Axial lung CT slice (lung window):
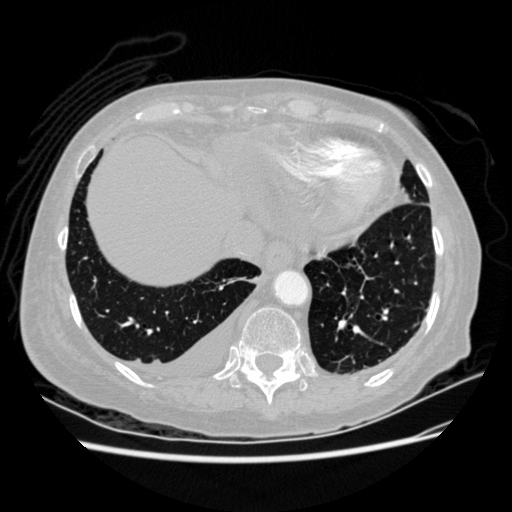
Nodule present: no